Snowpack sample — Loveland Pass, Silver Plume, Colorado, USA (1/12/25, 11:40 AM MST)
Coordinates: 39.66, -105.88
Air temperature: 7 °F
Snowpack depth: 140 cm
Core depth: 10 cm
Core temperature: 41 °F
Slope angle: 11°, slope face: 30°
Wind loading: high
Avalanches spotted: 2
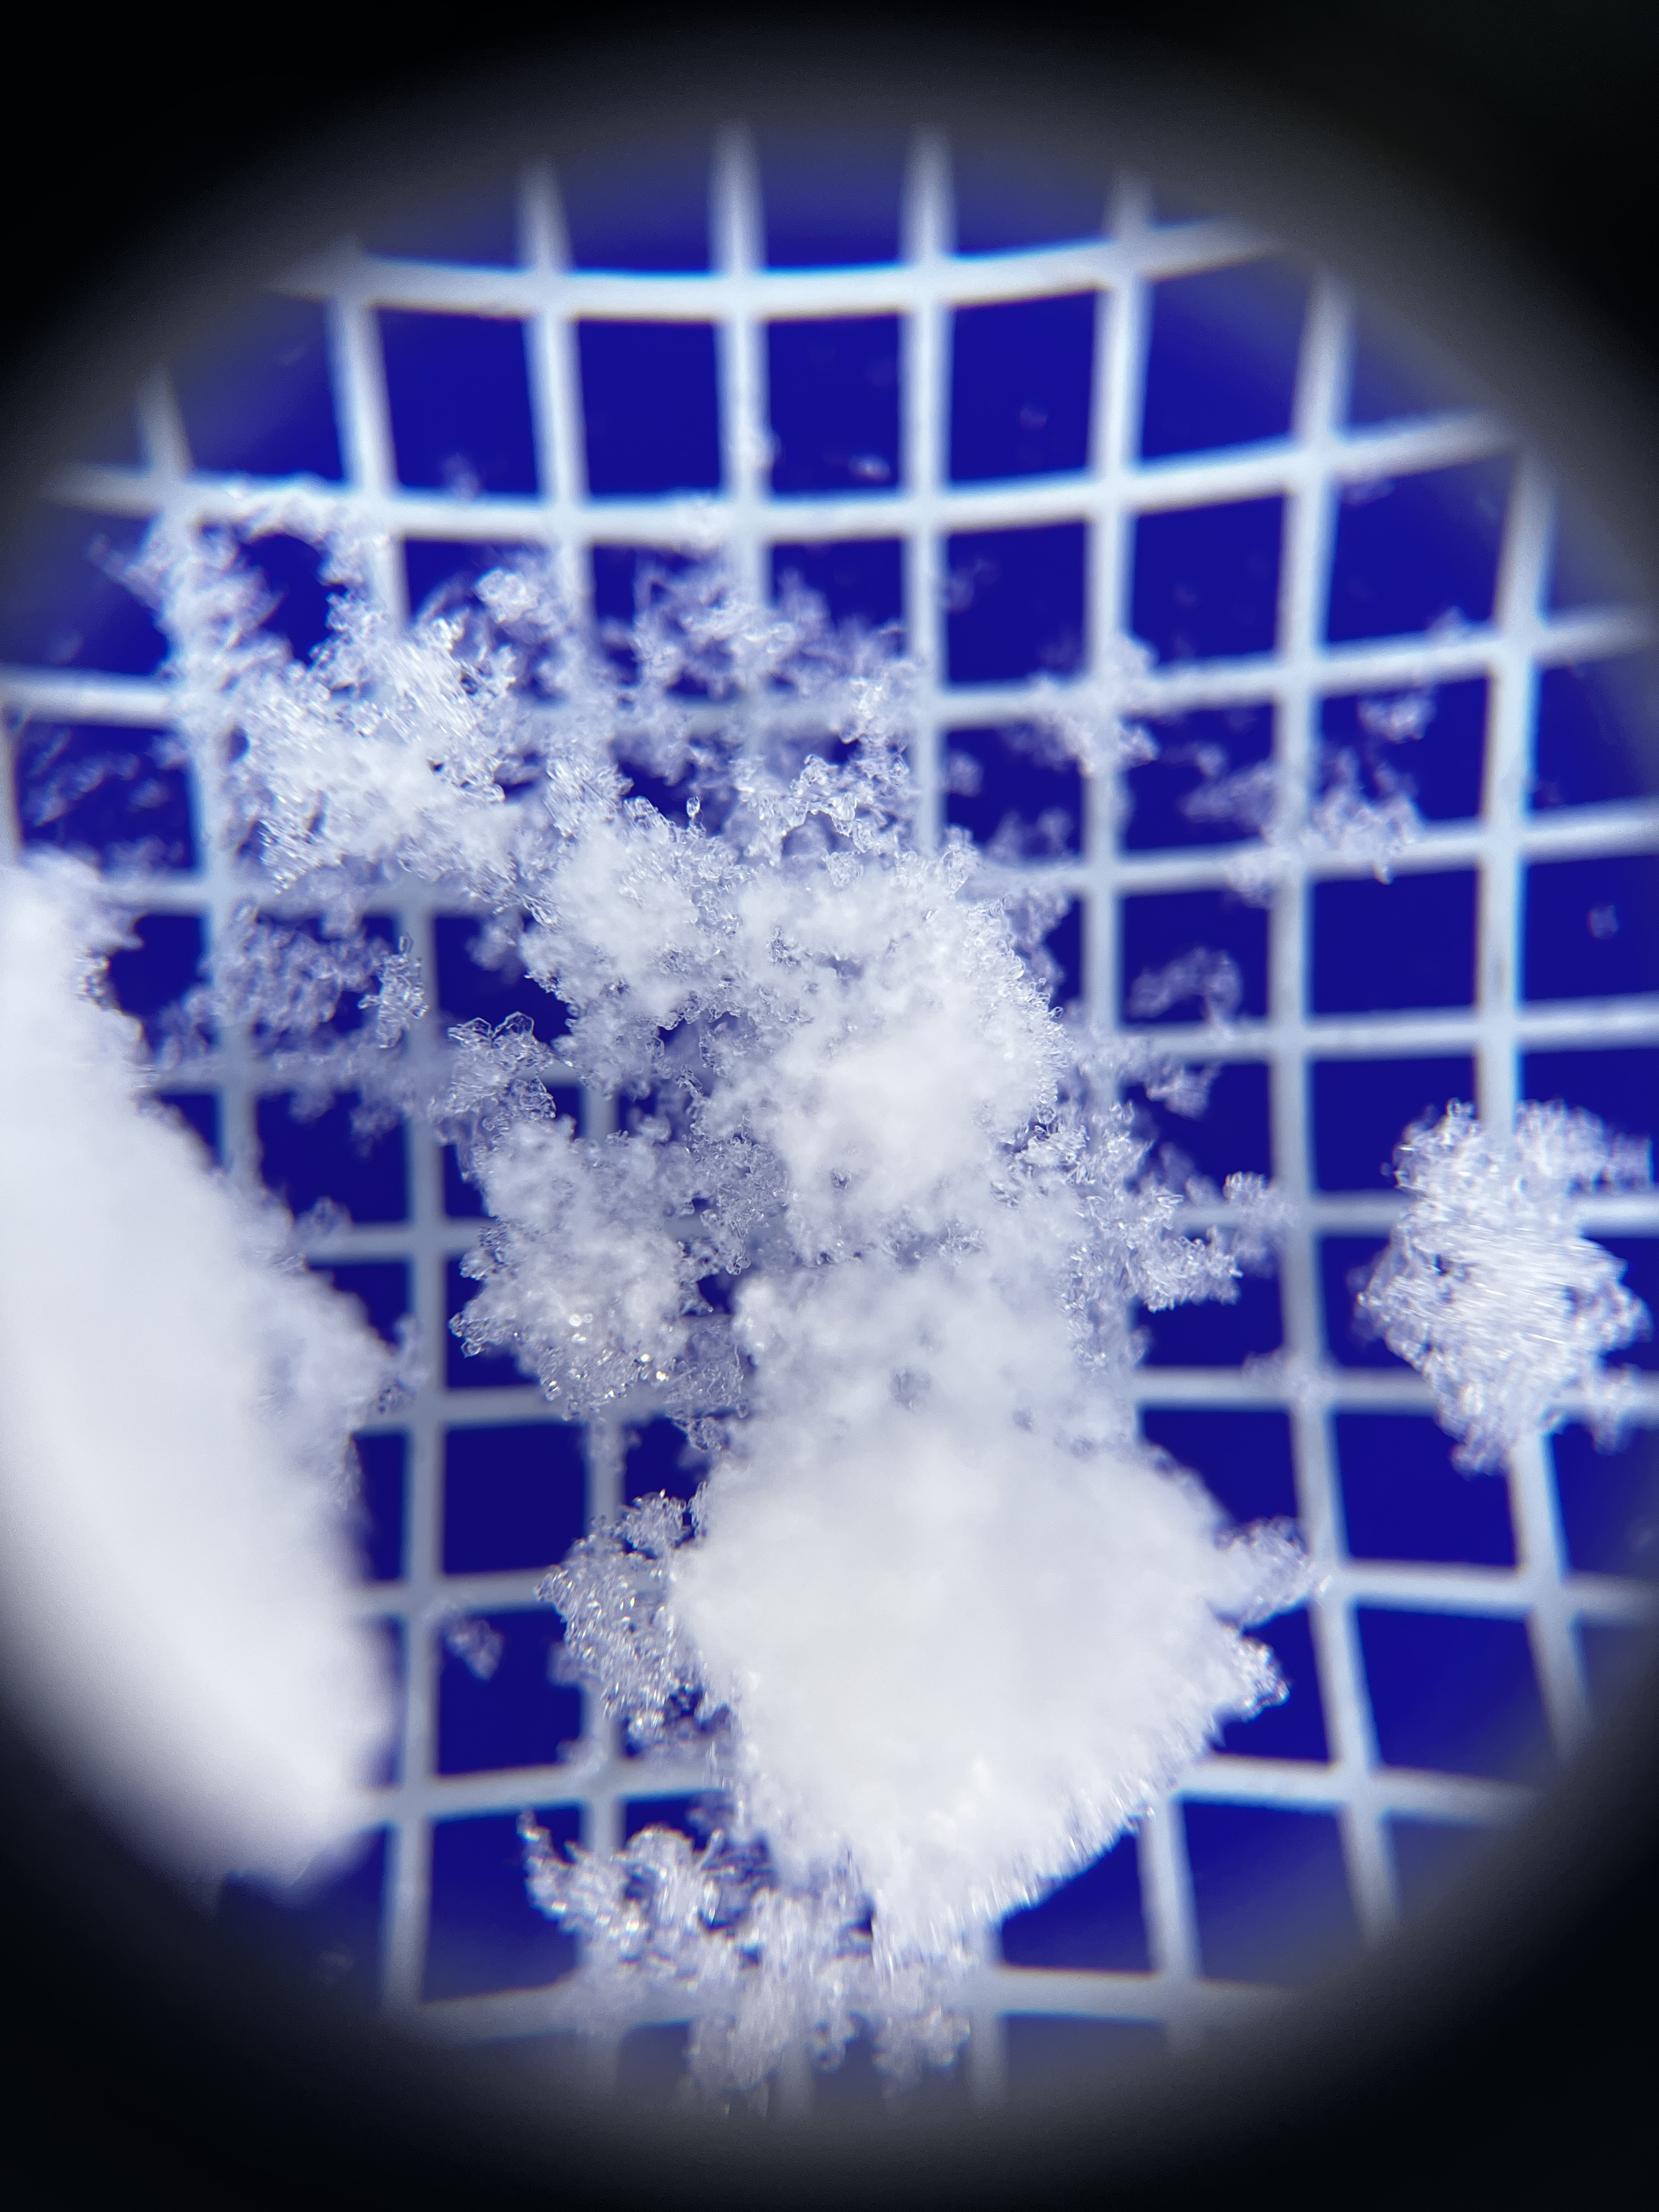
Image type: magnified_profile
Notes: Pilot using slightly modified coring method that took too large segment for snow profile picturing, advised not to use in higher level models. Two avalanche on south face nearby, partially cloudy with light snow in the last 24 hours. Lots of wind loading on eastern features.